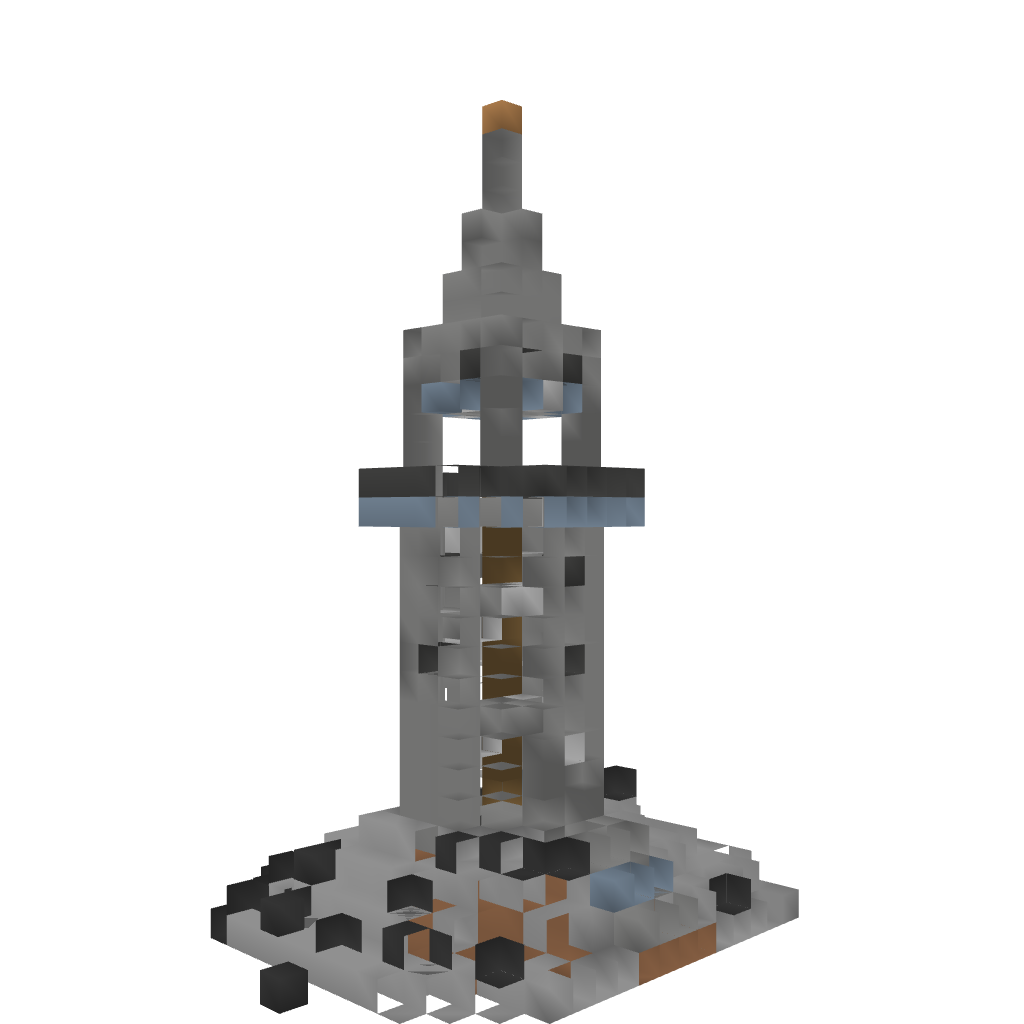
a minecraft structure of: medival-tower